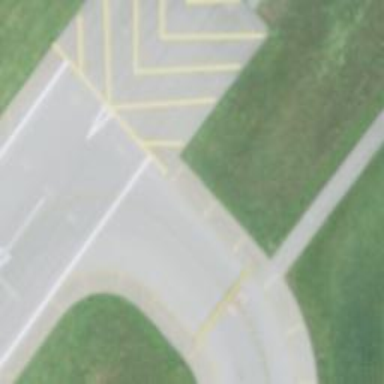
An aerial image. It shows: Image of taxiway at airport.